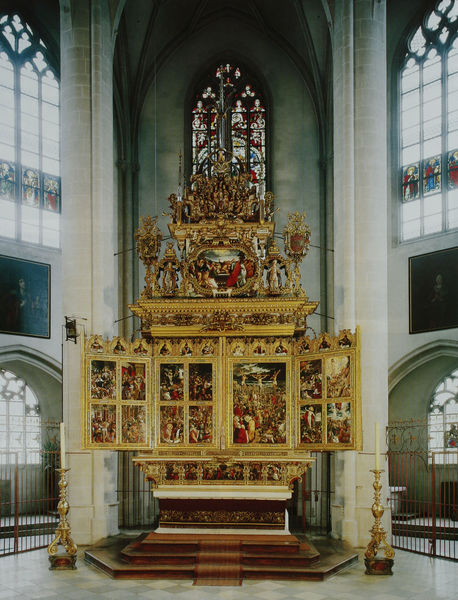
Titel: Hochaltar, 1. Wandlung
Künstler: Hans Mielich
Standort: Ingolstadt
Institution: Liebfrauenmünster
Schlagwörter: flügel, gemälde, gott, bunt, fenster, glas, hell, holz, laternen, licht, marmor, pfeiler, säulen, tisch, weiss, rot, malerei, teppich, bibel, sockel, bild, bildnis, innenraum, gitter, kirche, boden, gold, gotik, bilder, figuren, treppe, treppen, kerze, kerzen, leuchter, stufe, stufen, edel, foto, fotografie, bögen, gewölbe, offen, vergoldet, dom, kreuzung, groß, altar, hochaltar, kathedrale, schnitzerei, kerzenständer, kerzenhalter, kerzenleuchter, skulpturen, buntglas, glasfenster, glasmalerei, gotisch, obergaden, spitzbögen, christus, kreuzigung, apsis, kirchenraum, gottesdienst, chor, konche, heilige, golden, geöffnet, steinboden, verzeirung, auszug, szenen, christentum, absperrung, geschnitzt, kandelaber, schnitzwerk, osten, masswerk, relieff, aufsatz, tryptichon, erhöht, hallenkirche, kapellen, chorumgang, seitenkapellen, chorabschluss, bekrönung, masswerkfenster, altaraufsatz, mensa, predella, retabel, schnitz, tafeln, spätgotisch, wandeln, flügelaltar, golgotha, flandern, katholisch, altarbilder, passion, buntglasfenster, steinsockel, heiligenleben, tafelmalerei, altarretabel, klappaltar, wandelaltar, riemenschneider, pedrella, altarflügel, aufgeklappt, feiertagsseite, tafelbilder, tagseite, passion christi, festtagsansicht, rothenburg, bildtafeln, grünewald, matthias, dreiflügel, klappbar, zierwerk, pala, heiligenbilder, barocker aufsatz, blick nach osten, fleisenboden, gent, gewölbeansatz, haupchor, hochgotisch, isenheimer altar, mittelaltar, polytichon, roter marmor, typologie, t, altarstufen, goltik, petrella